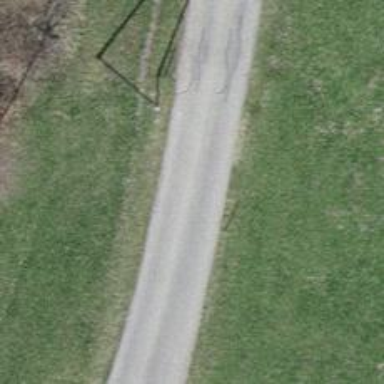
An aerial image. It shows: Unclassified road.